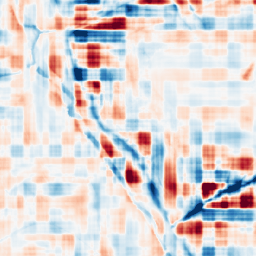
Category: wavelet
Decomposition family: wavelet_reverse_biorthogonal
Decomposition parameters: wavelet: rbio3.5
level: 5
Upsampling method: linear_exact
Upsampling parameters: scale: 4
Upsampling scale: 4